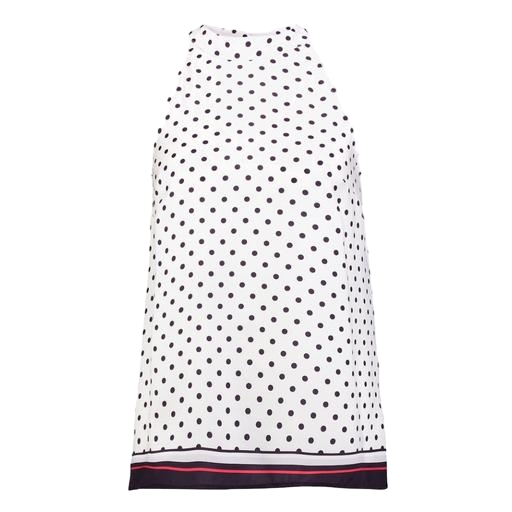
white dotted tank, white gisella dot tank top, white havana dot top, white background